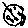
Label: moon